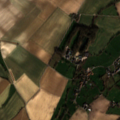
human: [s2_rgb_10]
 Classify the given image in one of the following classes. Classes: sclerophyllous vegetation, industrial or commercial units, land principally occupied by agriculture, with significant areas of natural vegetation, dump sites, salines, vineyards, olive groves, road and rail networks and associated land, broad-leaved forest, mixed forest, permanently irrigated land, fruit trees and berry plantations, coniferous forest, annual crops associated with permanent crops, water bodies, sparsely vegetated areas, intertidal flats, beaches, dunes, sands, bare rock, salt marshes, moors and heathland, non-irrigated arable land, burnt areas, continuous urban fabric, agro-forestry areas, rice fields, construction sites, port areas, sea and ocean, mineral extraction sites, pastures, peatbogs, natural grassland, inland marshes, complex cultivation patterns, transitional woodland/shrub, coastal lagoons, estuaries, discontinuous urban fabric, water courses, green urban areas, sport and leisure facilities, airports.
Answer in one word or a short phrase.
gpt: non-irrigated arable land, complex cultivation patterns, land principally occupied by agriculture, with significant areas of natural vegetation